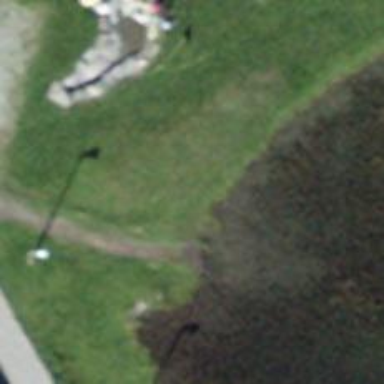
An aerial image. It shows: Picnic site for tourists.